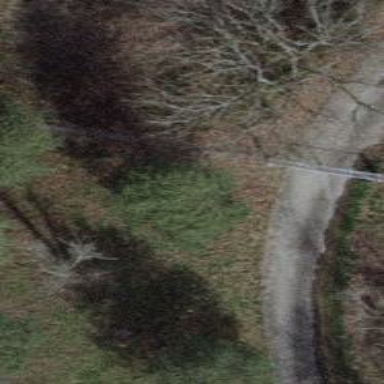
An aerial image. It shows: Evergreen tree with needle-leaved leaves.